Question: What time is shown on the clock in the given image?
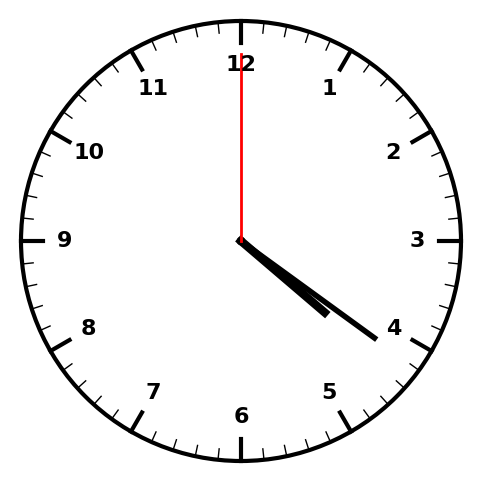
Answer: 04:21:00